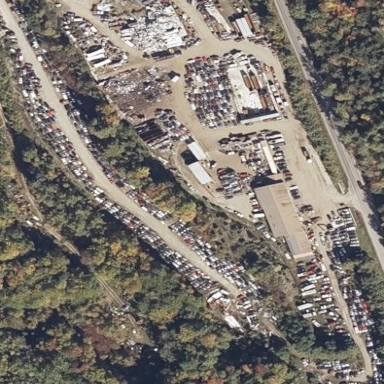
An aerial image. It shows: Industrial area designated as scrap yard.